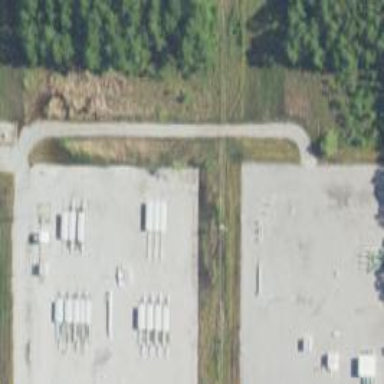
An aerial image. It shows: Fenced substation used for measurement purposes.